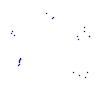
Particle: proton